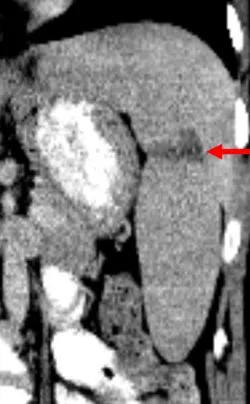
Contrast-enhanced CT scan of the abdomen showing evidence of splenic infarcts. (a) mild splenomegaly with wedge-shaped infarct in the anterior portion of the mid upper spleen; stable.
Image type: radiology (ct)